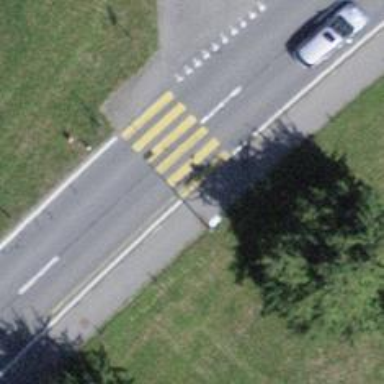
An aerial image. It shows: Secondary road with asphalt surface.